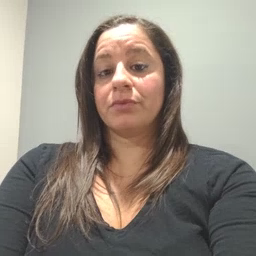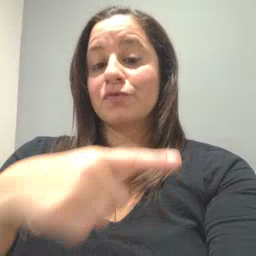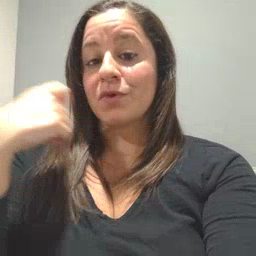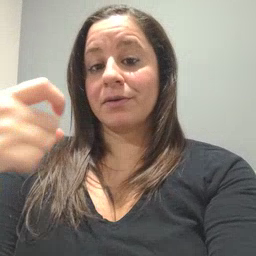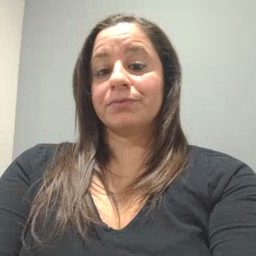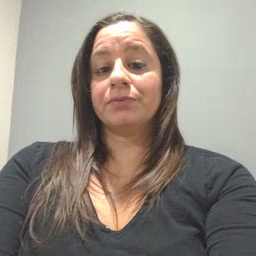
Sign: dry